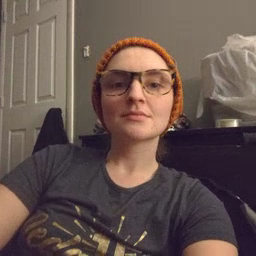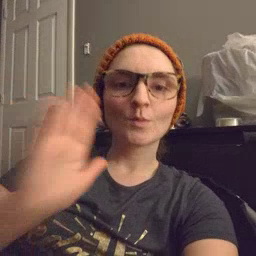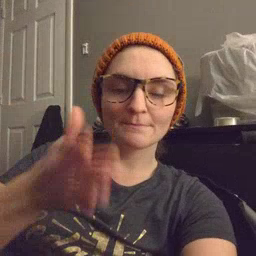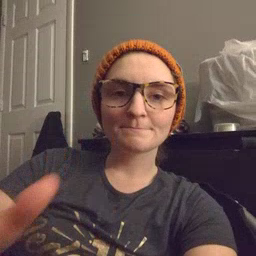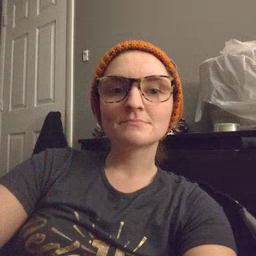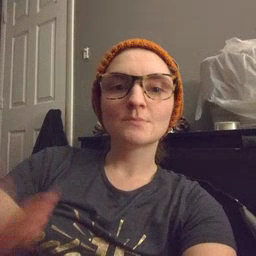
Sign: will